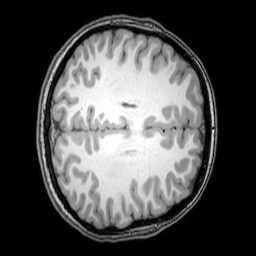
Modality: T1w
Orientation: axial
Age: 26
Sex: female
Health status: healthy
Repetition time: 0.081 s
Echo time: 0.037 s